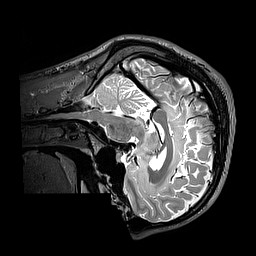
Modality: T2w
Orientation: sagittal
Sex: male
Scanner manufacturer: siemens
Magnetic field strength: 3 T
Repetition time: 3.2 s
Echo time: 0.409 s